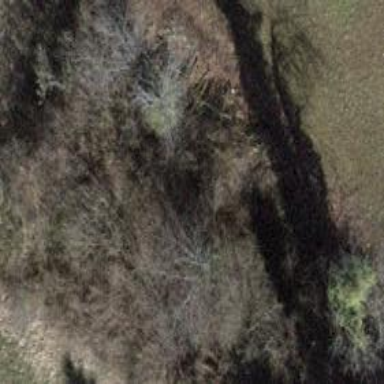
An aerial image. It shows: Patch of scrub vegetation.